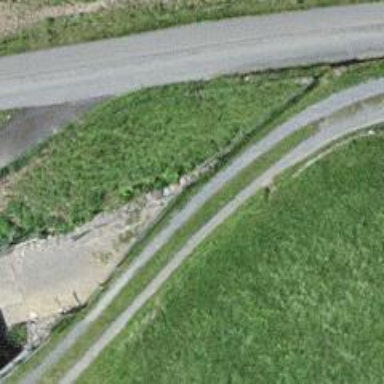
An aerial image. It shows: Unpaved driveway designated as service road.